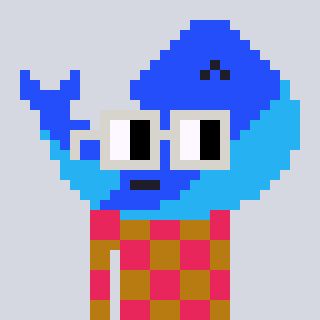
a pixel art character with square light gray glasses, a whale-shaped head and a gold-colored body on a cool background